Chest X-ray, PA view. Patient: 79 years old, sex M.
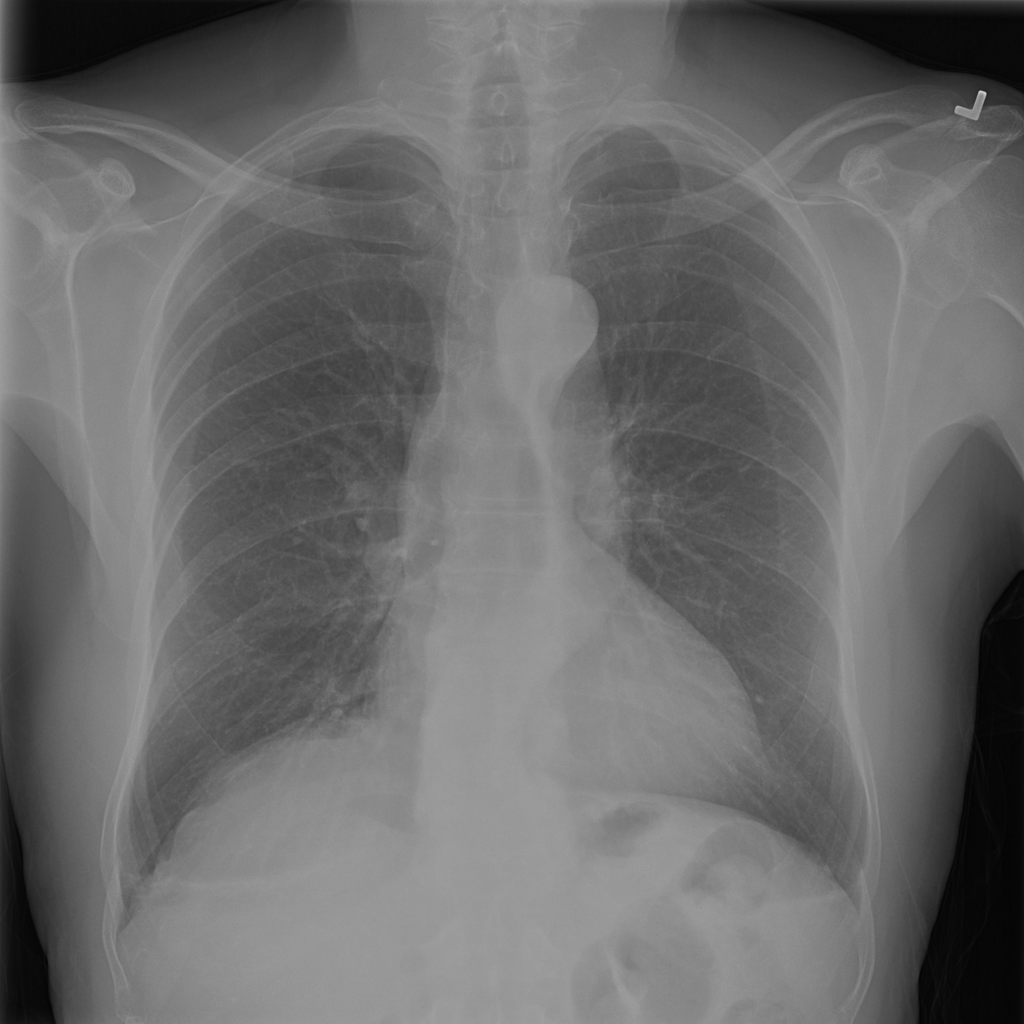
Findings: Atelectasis